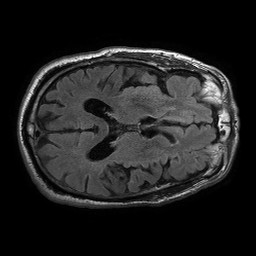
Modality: FLAIR
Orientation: axial
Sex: male
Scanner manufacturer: philips
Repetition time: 11 s
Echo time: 0.125 s